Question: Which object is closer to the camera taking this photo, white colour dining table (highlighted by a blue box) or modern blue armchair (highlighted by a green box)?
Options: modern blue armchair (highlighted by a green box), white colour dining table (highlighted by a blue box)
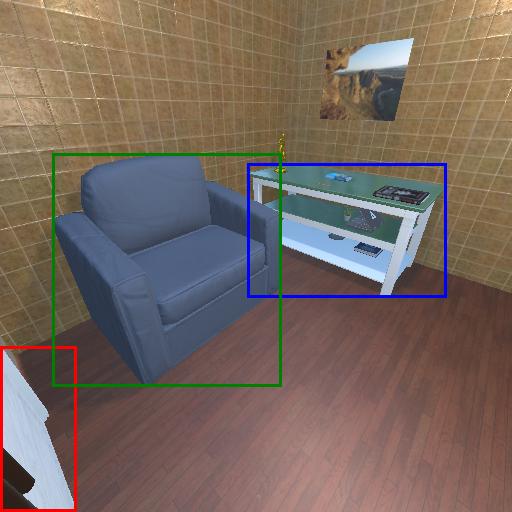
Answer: modern blue armchair (highlighted by a green box)